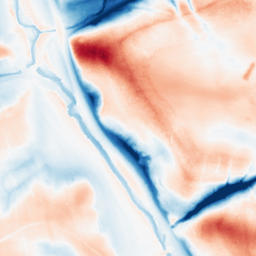
Category: classical
Decomposition family: gaussian_anisotropic
Decomposition parameters: sigma_x: 10
sigma_y: 20
Upsampling method: bicubic
Upsampling parameters: scale: 2
Upsampling scale: 2